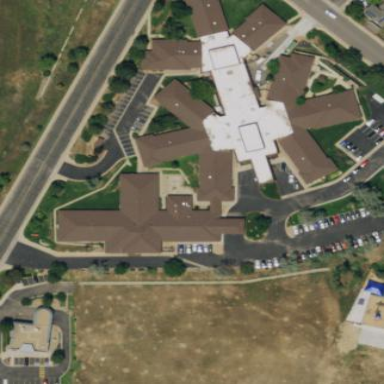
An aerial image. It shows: Building.